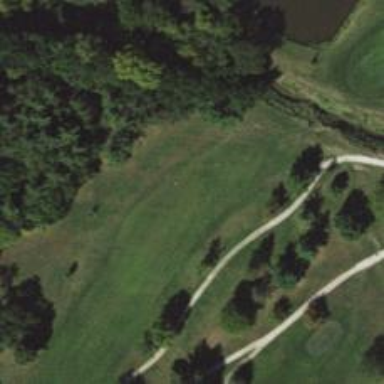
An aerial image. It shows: Golf hole.